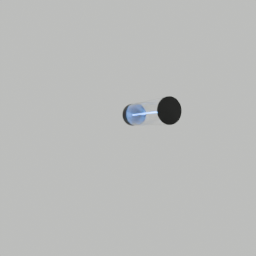
Label: lighting